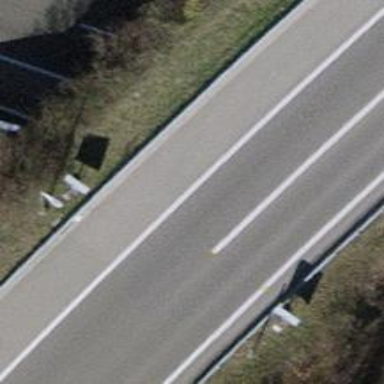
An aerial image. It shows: Asphalt bridge on motorway.